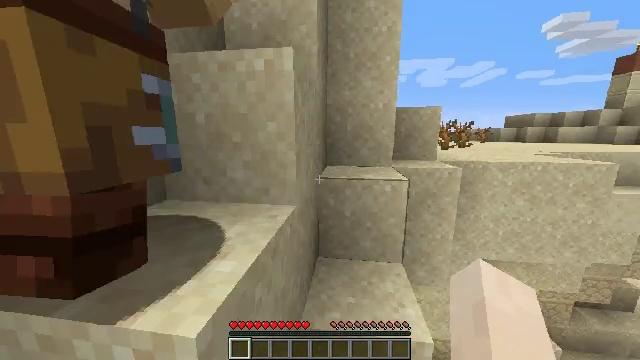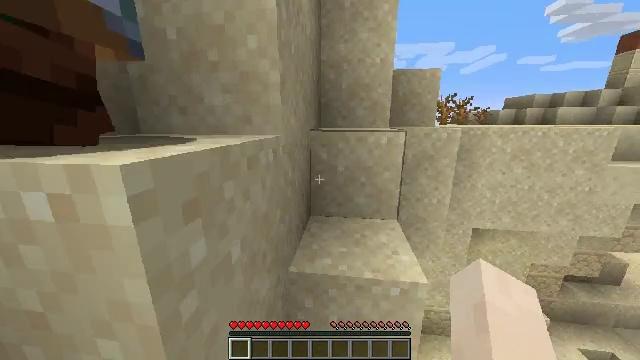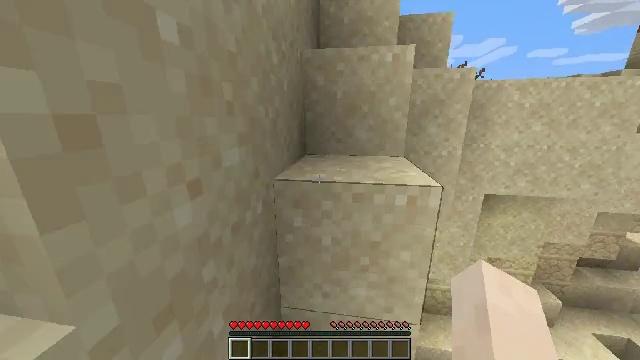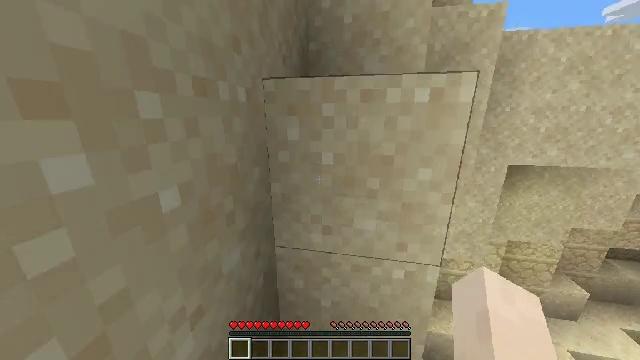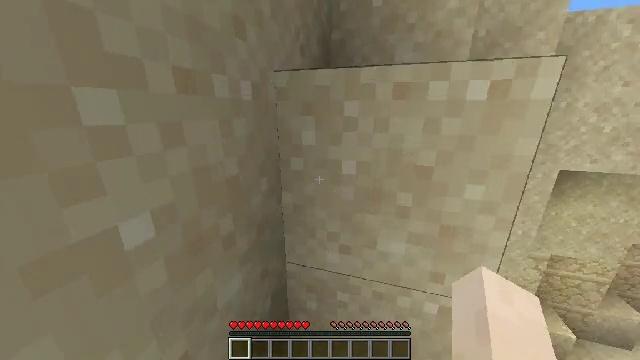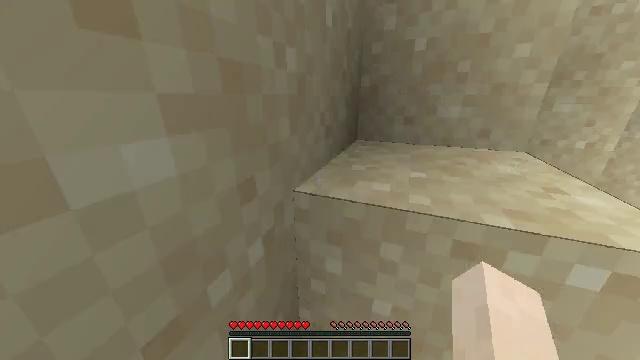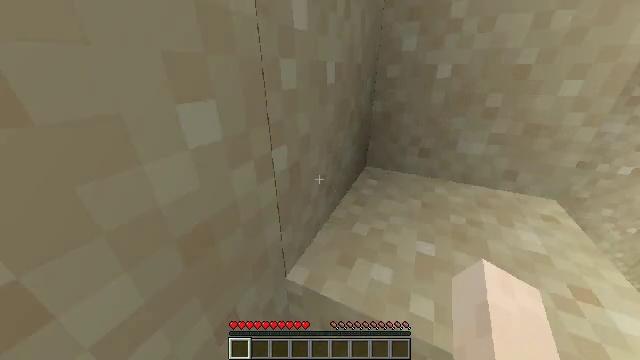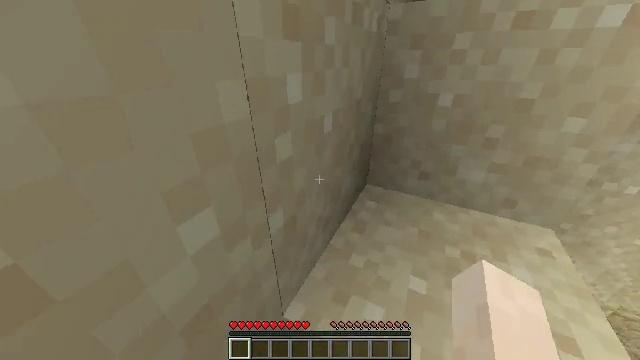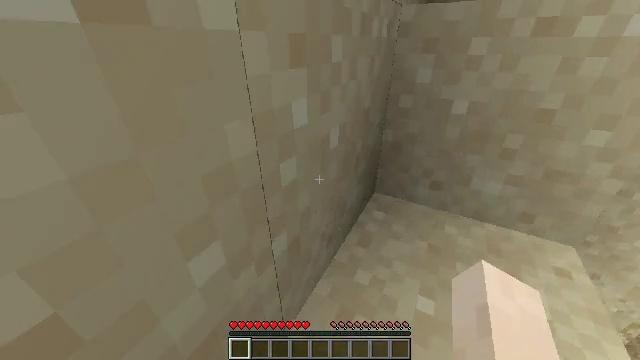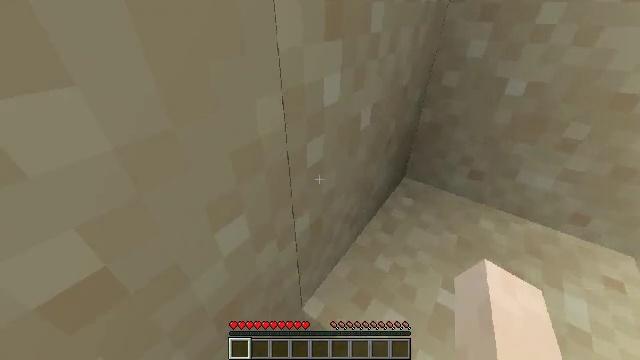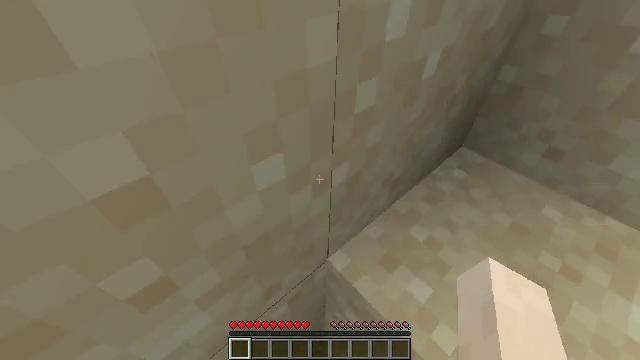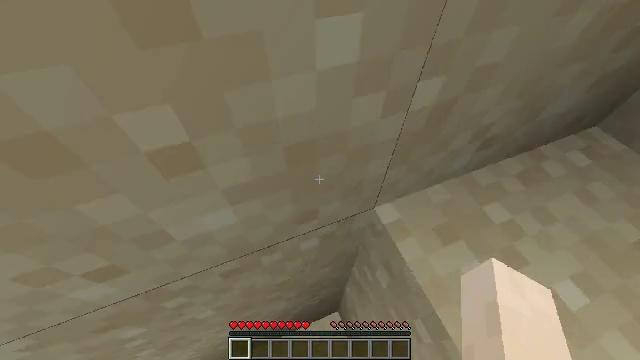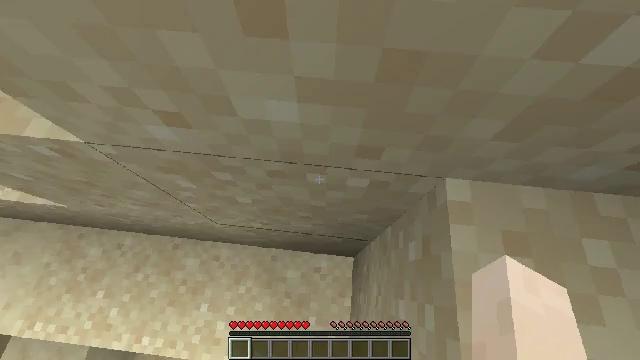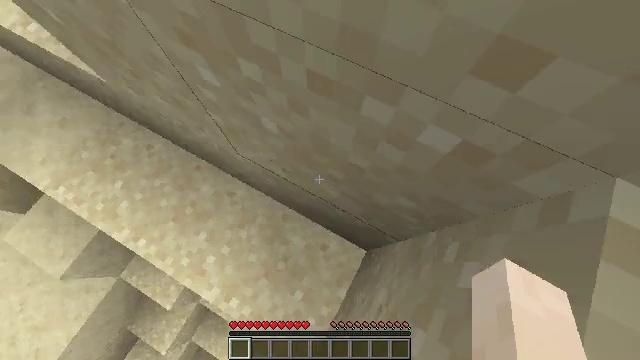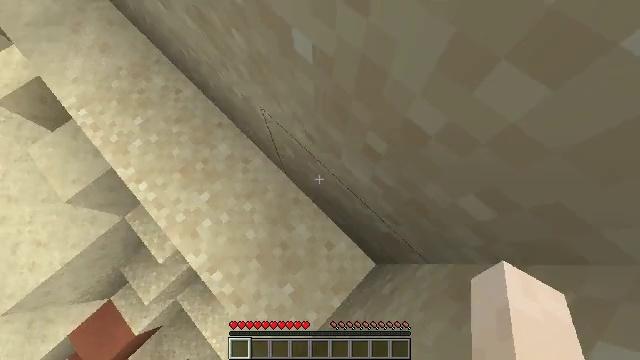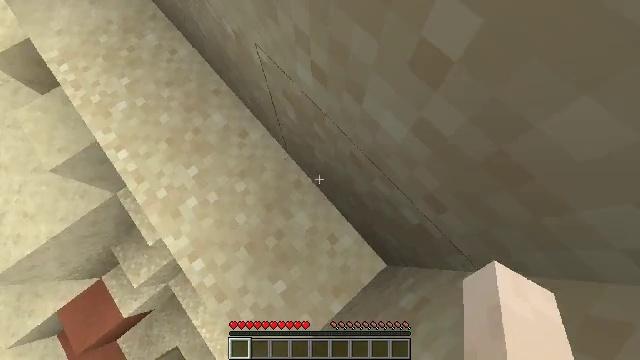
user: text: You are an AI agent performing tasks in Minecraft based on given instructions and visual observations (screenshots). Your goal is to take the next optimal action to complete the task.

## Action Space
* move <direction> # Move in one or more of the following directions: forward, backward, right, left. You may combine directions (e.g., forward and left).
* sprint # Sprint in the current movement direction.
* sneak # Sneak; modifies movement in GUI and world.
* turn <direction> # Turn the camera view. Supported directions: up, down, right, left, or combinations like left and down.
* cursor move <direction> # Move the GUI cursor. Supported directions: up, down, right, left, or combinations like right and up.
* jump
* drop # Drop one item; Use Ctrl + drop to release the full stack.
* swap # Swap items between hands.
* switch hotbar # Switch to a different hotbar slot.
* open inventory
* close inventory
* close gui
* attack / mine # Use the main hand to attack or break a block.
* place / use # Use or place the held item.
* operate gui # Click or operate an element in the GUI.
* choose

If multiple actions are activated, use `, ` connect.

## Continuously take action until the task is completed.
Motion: motion action
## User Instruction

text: Gather the chest from its place.
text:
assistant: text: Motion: move forward, sprint, turn down, jump
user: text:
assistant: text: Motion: move forward, sprint, turn left and down, jump
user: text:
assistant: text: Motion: move forward, sprint, turn left and down, jump
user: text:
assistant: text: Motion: move forward and move left, sprint, turn left and down, jump
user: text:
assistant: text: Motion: move forward and move left, sprint, turn left and down, jump
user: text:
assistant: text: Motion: move forward and move left, sprint, turn left and down
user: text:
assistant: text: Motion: move forward and move left, sprint, turn left and down
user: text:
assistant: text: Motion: move forward and move left, sprint, turn left
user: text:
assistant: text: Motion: move forward and move left, sprint, turn left and down
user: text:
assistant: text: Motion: move forward and move left, sprint, turn left and down
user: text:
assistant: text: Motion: move forward, sprint, turn left and down
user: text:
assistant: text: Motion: move forward, sprint, turn left and down
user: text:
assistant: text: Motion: turn left and down
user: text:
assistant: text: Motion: turn left
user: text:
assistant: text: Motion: turn left
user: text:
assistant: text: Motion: turn left
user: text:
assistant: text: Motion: no_op
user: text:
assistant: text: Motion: turn left and up
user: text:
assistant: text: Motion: turn left and up
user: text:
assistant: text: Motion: turn left and up
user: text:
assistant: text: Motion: no_op
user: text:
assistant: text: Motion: no_op
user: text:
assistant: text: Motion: move forward
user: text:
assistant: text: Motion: move forward
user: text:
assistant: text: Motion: move forward, turn left and up
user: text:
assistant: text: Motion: move forward, sprint, turn up
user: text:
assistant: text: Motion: move forward, sprint, turn right and up
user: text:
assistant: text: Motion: move forward, sprint
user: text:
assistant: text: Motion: move forward, sprint
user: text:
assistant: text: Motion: move forward, sprint